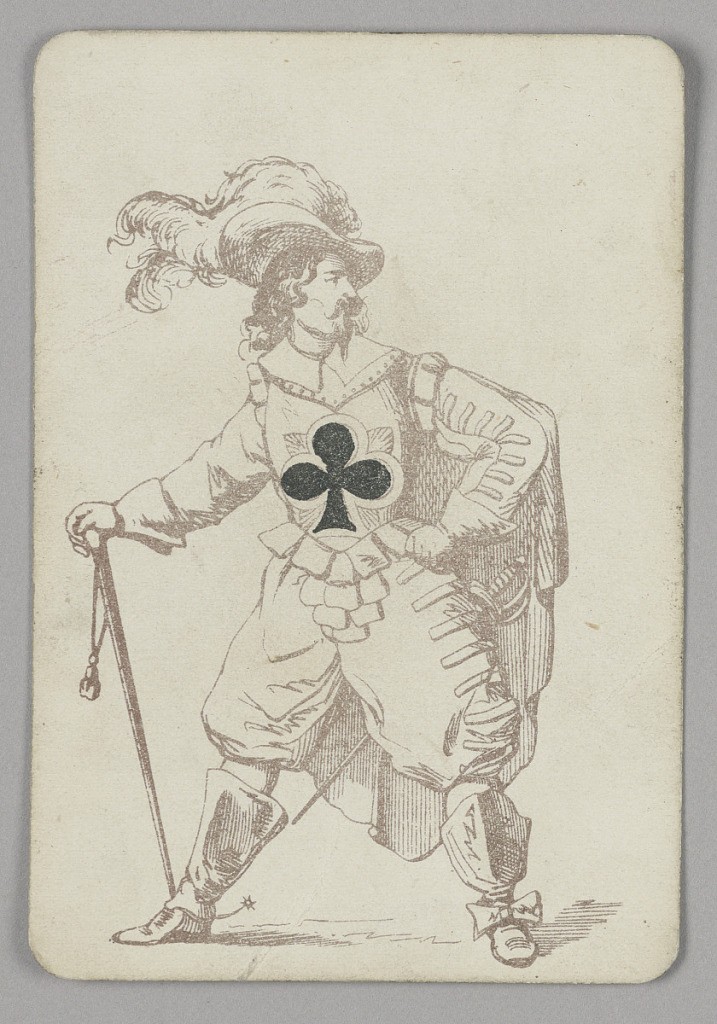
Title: Ace of Clubs
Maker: E. Le Tellier, French, active late 19th century
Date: late 19th century
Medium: Lithograph on paper
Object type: Playing card
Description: Ace of Clubs playing card from a pack of transformation playing cards. Male figure depicted in outline in elaborate military costume. He wears wide boots with spurs, voluminous pants, an armored vest, cape, and a feathered hat. A sword at his hip. The black club symbol integrated into his armor at center.